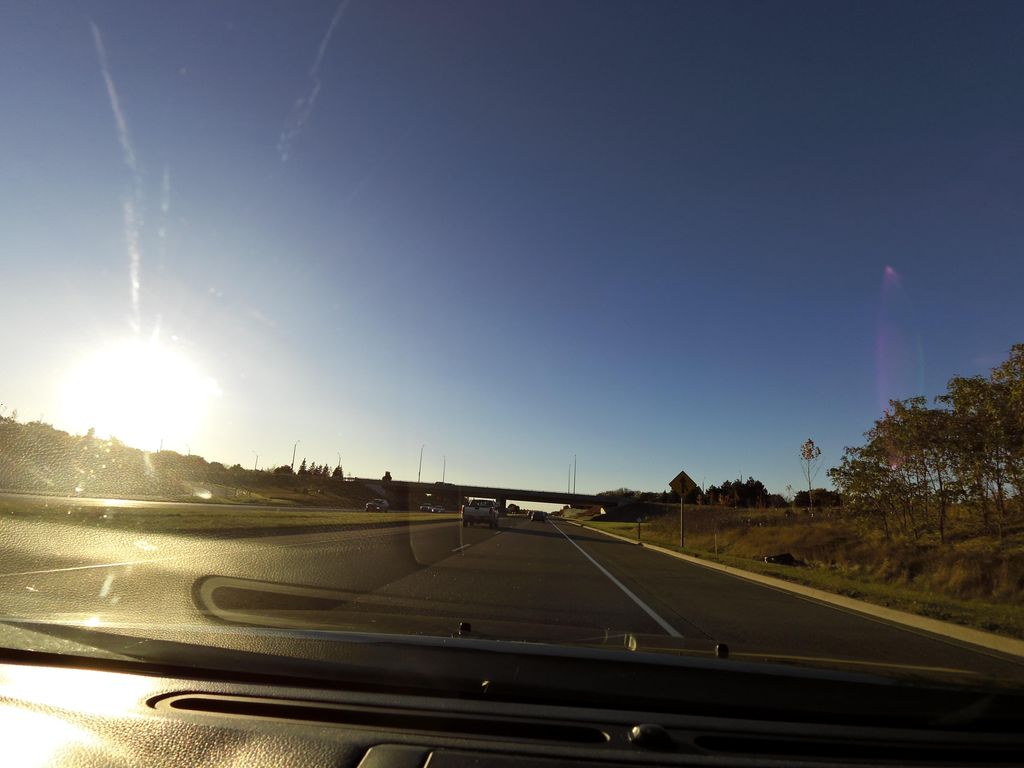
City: hamilton